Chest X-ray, PA view. Patient: 33 years old, sex M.
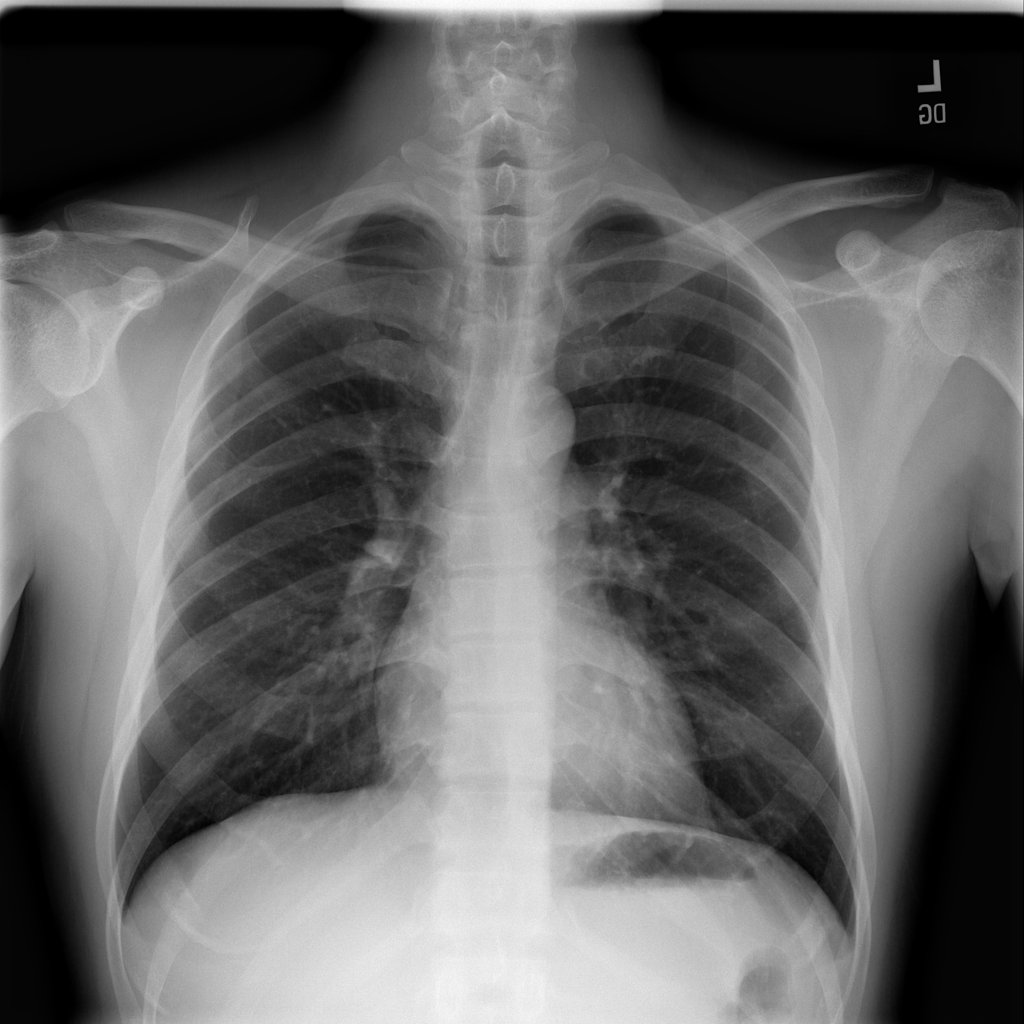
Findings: No Finding